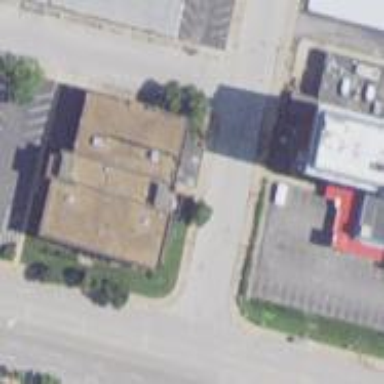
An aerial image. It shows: Bank building.